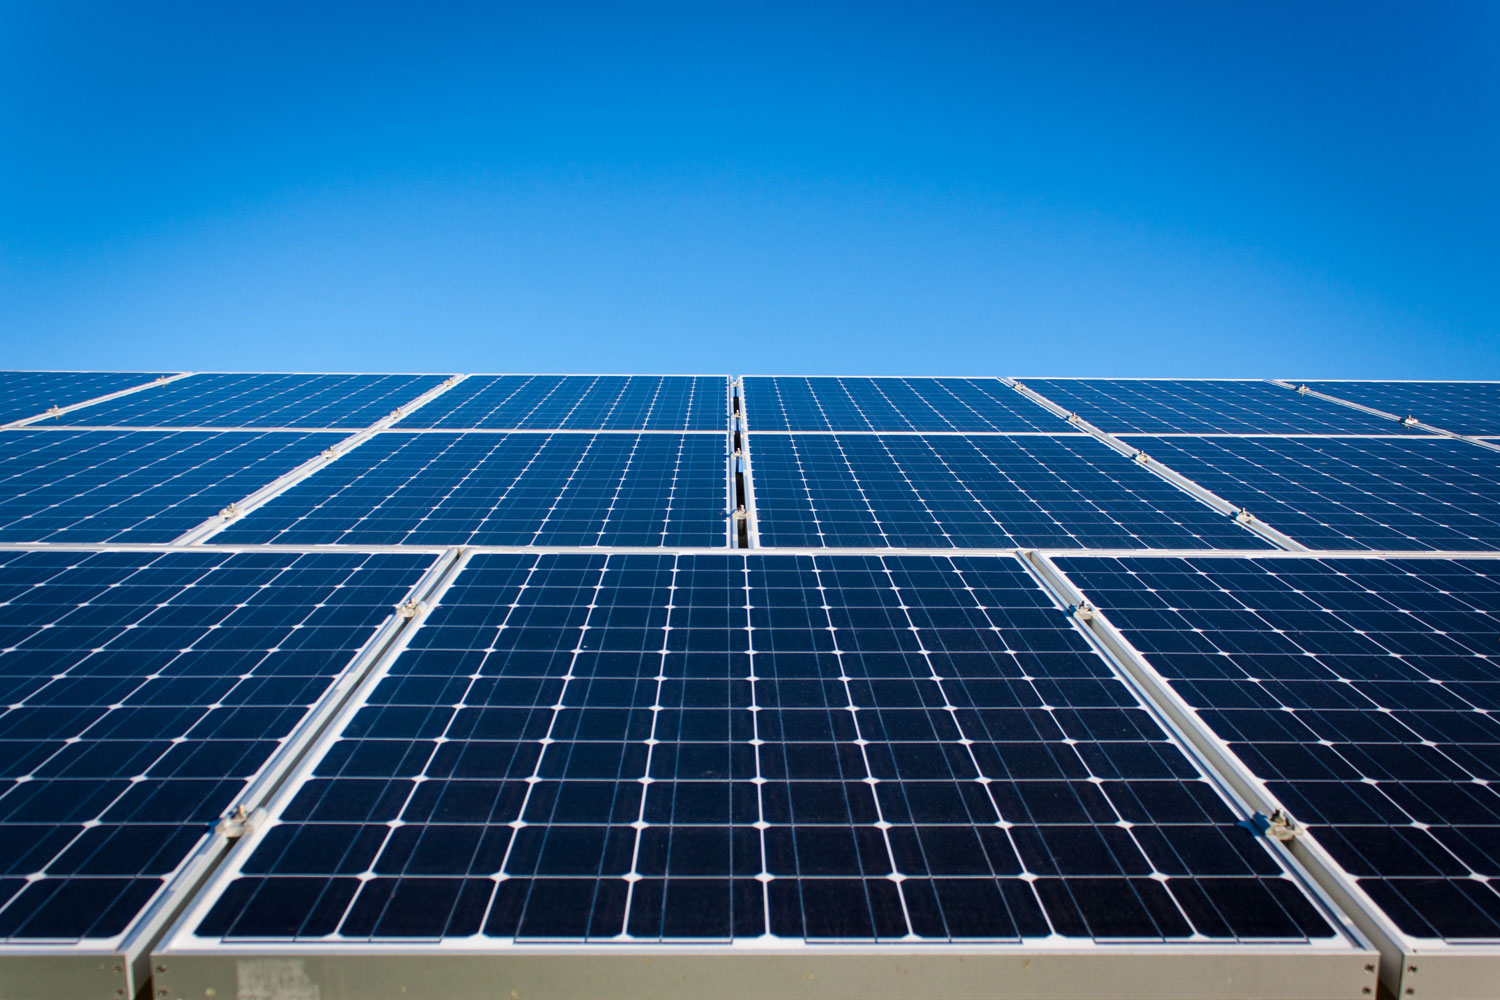
Label: Clean